Question: I have this code that concatenates/combines a collection of images. I want to restructure this sequential code into a parallel/distributed application as my image collection is quite large ( big data :-) ). I'm contemplating Map/Reduce but not sure if this is possible under Map/Reduce.
'''
#Sequential Code
Result.Image <- NULL
foreach(Image in Image.Collection) {
Result.Image <- CombineImage(Result.Image, Image)
}
'''
Note: order does not matter; Combining Images 1,2,3,4,5 is as good as combining Images 2,3,1,4,5.
Ideally I would like something like this ( looks more like a classic divide-et-impera than like map/reduce ):

1,2,3,4 are the original images. One node concatenates image #1 and image #2 into a new image called image #5. A second node concatenates image #3 and image #4 into image #6 and finally a node concatenates image #5 and image #6 into the final result.
Any ideas on what framework / parallel or distributed design pattern I should use to do things like this ?
Cheers !!
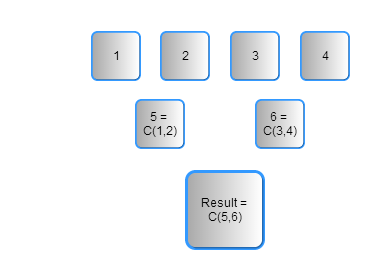
Answer: From your initial description (foreach code) seems that you cannot process image #3 until you have processed #1 and #2 since you accumulate intermediate results in the Result.Image. Now, your graph shows a different story, that sibling nodes can be processed in parallel, and I am wondering if even random nodes can be combined in parallel. Regardless, I think you can put all the initial images in a FIFO queue and throw at it as many processors (threads or machines or nodes) that you can afford. Each processor picks up two images, combines them and puts the result back in the queue. You process like this until you get 1 image in the queue.